Question: I'm debugging an Android NDK application remotely through Eclipse (with ADT and CDT).
For some reason gdb is unable to hook into the Android linker so loading libraries doesn't cause the symbols to load. When a crash occurs, some symbols might not be loaded yet.
I perform 'set solib-search-path obj/local/armeabi' in the Eclipse Console view, which causes GDB to reload the symbols. Afterwards, I can issue 'bt' to get a GDB backtrace and it works.
How do I cause the Eclipse Debug view to refresh with the correct backtrace information? Stepping is not an option since I'm right in the middle of SIGSEGV handling.
P.S. According to Android NDK Revision 8b, this is now fixed:
'''
Fixed several issues in ndk-gdb:
...
* Updated tool to retrieve /system/bin/link information, so gdb on the host can set a breakpoint in __dl_rtld_db_dlactivity and be aware of linker activity (e.g., rescan solib symbols when dlopen() is called).
'''

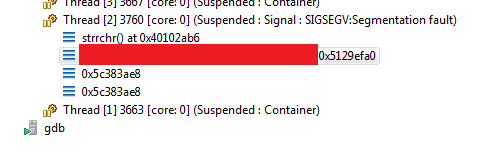
Answer: One possible option seems to be to issue a jump to the exact instruction I'm at, i.e.:
'''
jump * 0x40102ab6
'''
I'd love to have a more convenient option :-)